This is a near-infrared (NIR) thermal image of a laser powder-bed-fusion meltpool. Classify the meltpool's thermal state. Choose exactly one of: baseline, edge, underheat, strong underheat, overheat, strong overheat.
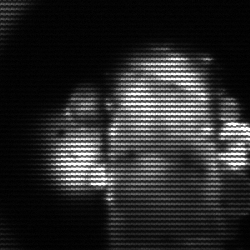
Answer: strong underheat